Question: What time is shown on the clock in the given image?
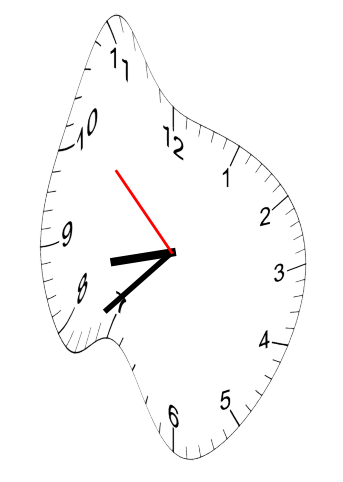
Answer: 08:37:52